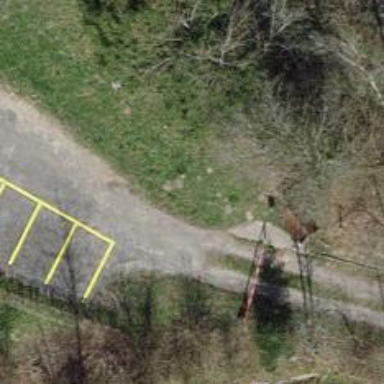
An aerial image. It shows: Lift gate barrier.